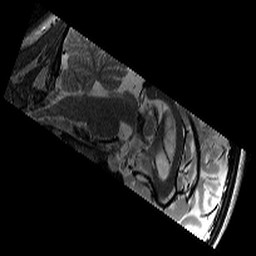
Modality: T2w
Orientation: sagittal
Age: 13
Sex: female
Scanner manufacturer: siemens
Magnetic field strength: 3 T
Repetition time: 9.23 s
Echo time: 0.067 s